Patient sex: F
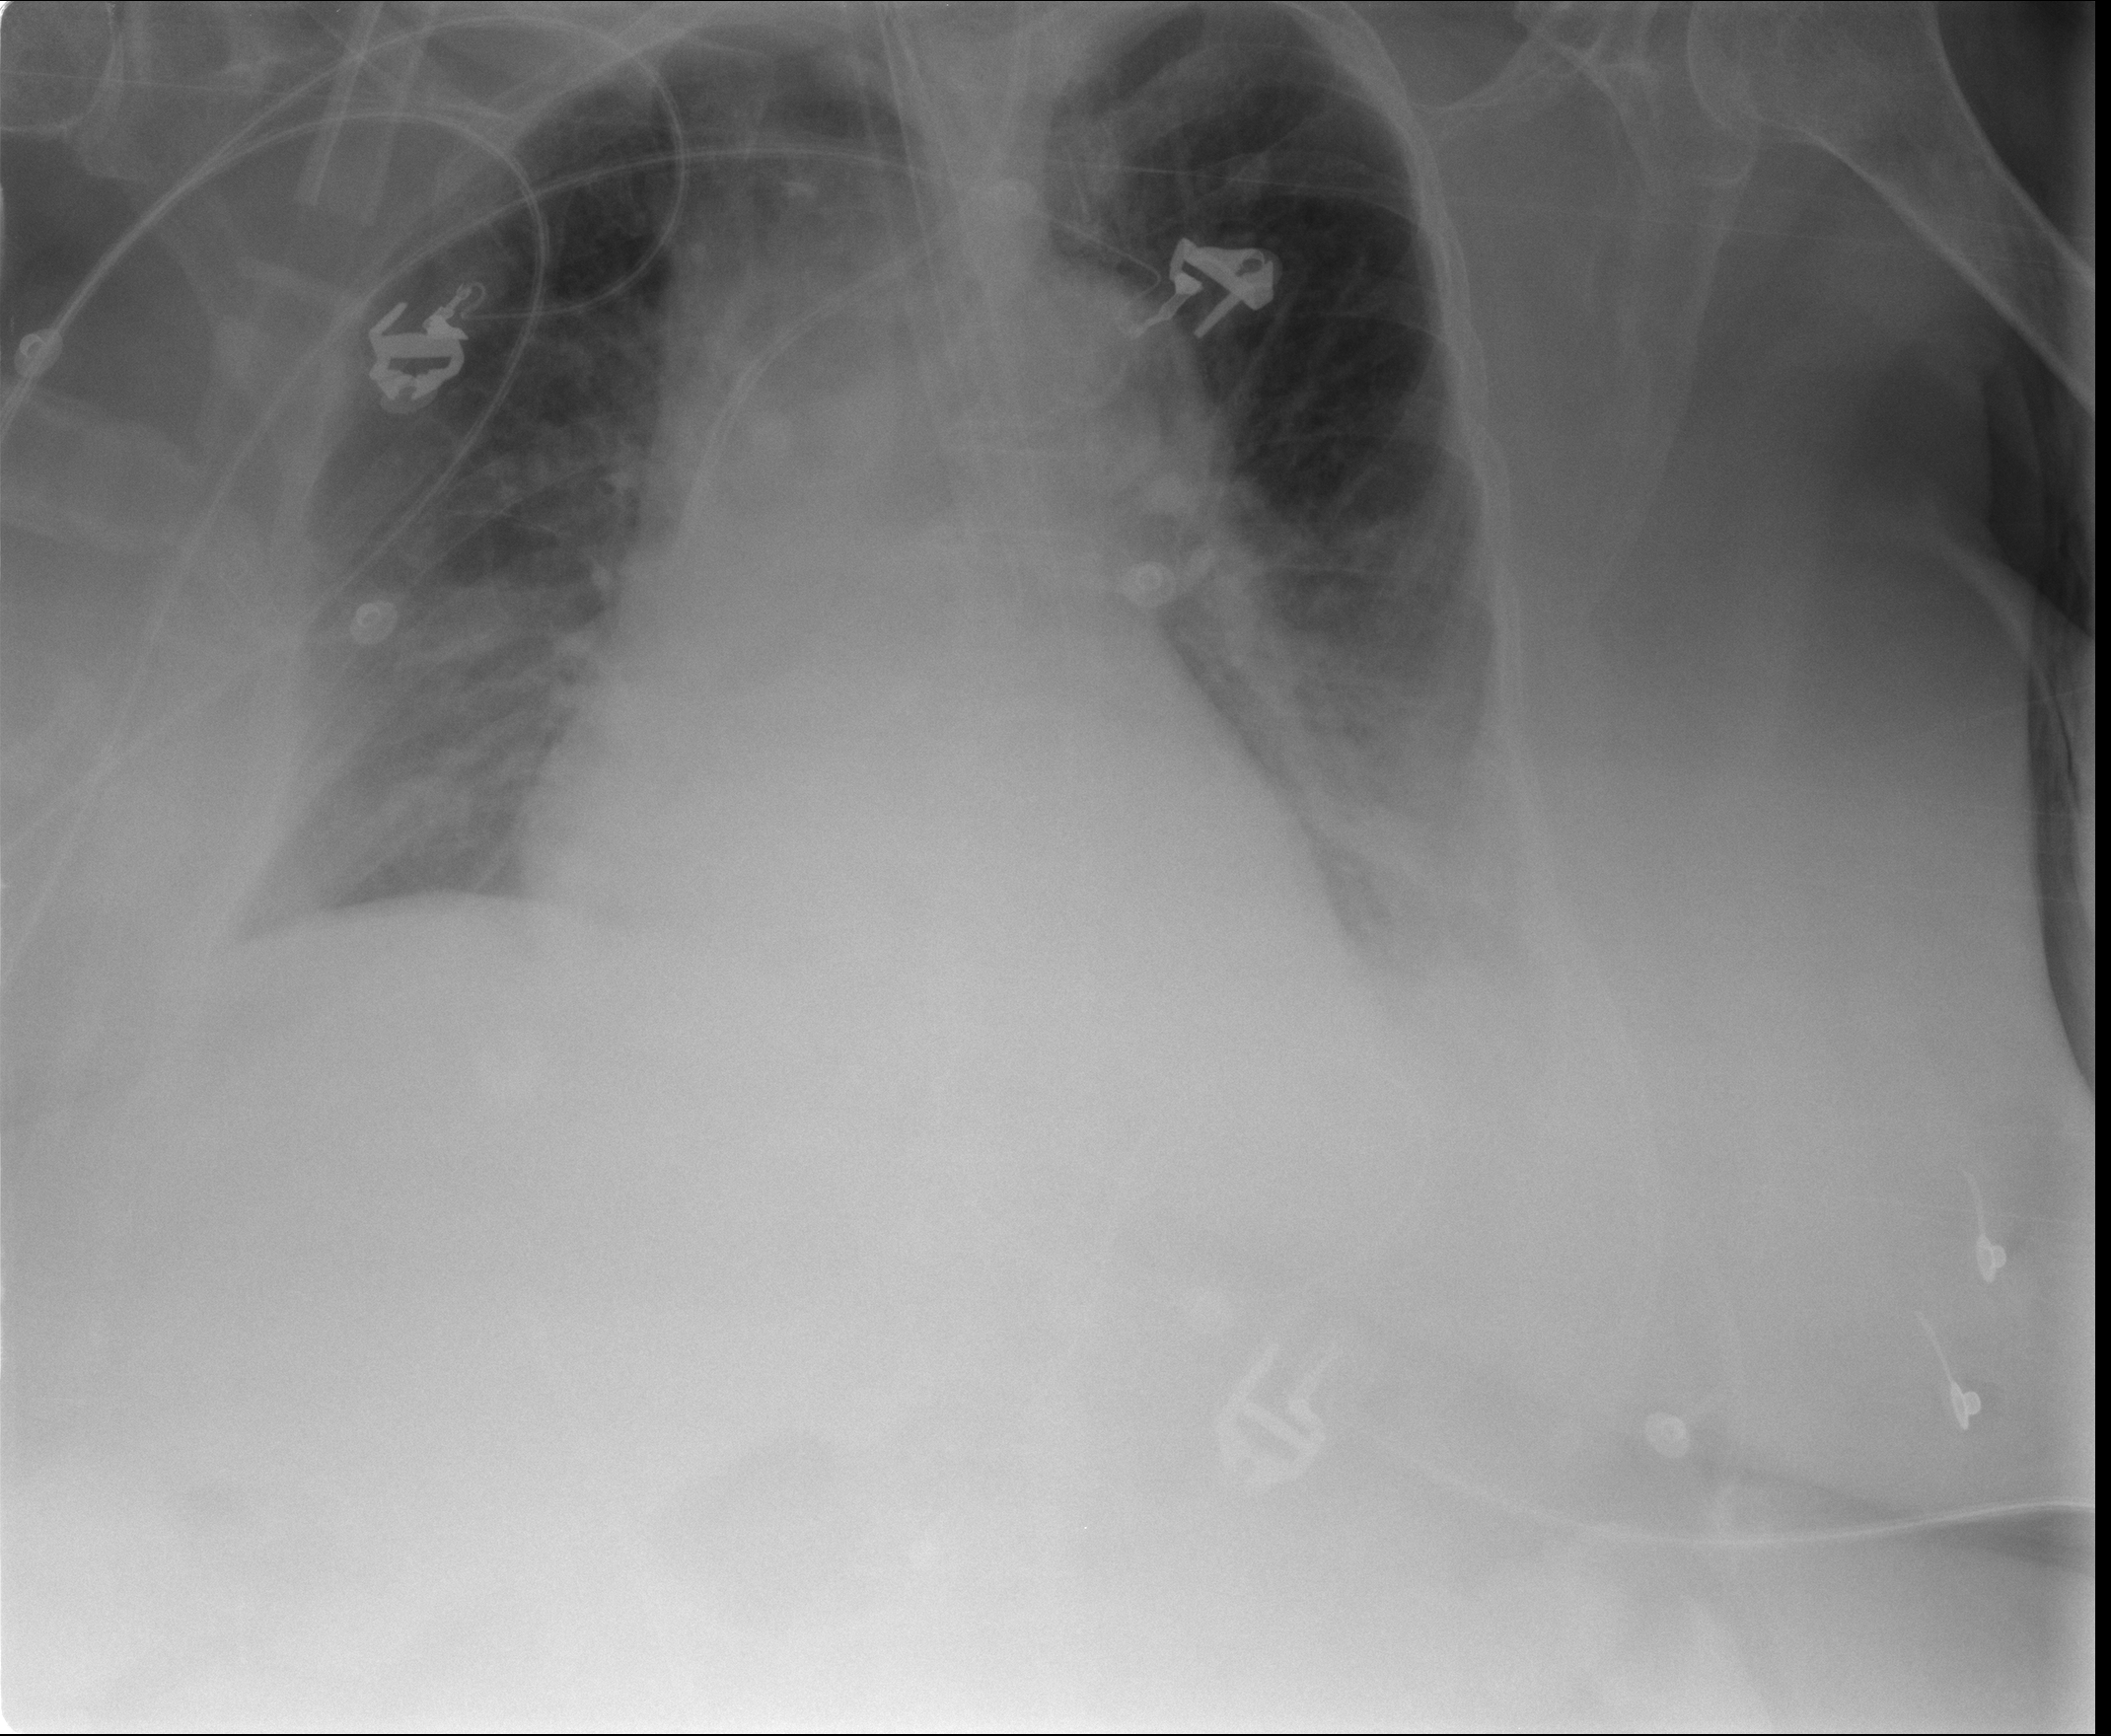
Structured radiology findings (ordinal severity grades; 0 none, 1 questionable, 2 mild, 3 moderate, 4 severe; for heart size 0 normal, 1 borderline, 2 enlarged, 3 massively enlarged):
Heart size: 1
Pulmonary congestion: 2
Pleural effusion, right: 0
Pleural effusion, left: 2
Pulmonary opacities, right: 0
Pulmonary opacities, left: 0
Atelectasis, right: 2
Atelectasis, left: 2